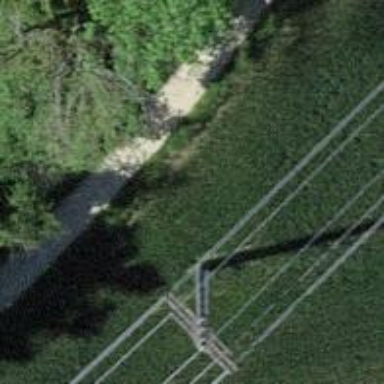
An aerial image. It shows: Power pole.